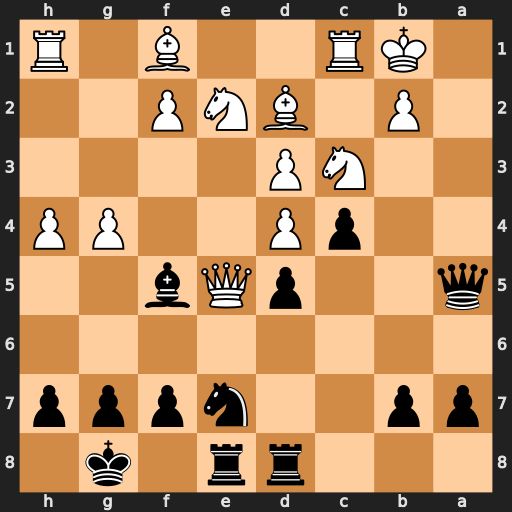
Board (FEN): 3rr1k1/pp2nppp/8/q2pQb2/2pP2PP/2NP4/1P1BNP2/1KR2B1R
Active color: b
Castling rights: -
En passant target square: -
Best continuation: Bxd3+ Rc2 Nc6